Question: I try to get sheets name from file excel using vb.net and show them into textbox. I was try with this code:
'''
Imports Microsoft.Office.Interop
Private Sub GetSheetsName
Dim efa As New Excel.Application
Dim ewb As Excel.Workbook
Dim ews As Excel.Worksheet
Dim fileName as string
fileName="D: est.xls"
ewb = efa.Workbooks.Open(fileName)
For Each ews In ewb.Worksheets
ExcelSheetName += ews.Name & vbNewLine
Next ews
TextBox1.text=ExcelSheetName
end sub
'''
That code was work for file excel *.xls, in textbox show Sheets Name from file test.xls
'''
Sheet1
Sheet2
Sheet3
'''
But when I try with excel 2007 (*.xlsx), then show an error message like this.

What should I do? Can you help me please.
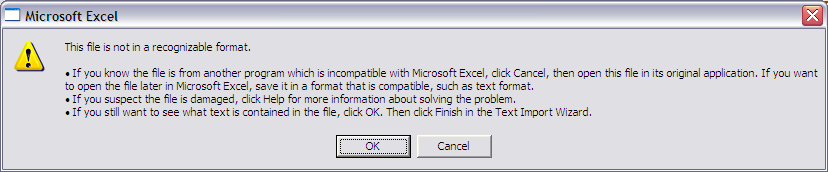
Answer: Try this code:
'''
Private Sub GetExcelSheetNames(ByVal fileName As String)
Dim strconn As String = "Provider=Microsoft.ACE.OLEDB.12.0;Data Source=" &
fileName & ";Extended Properties=""Excel 12.0 Xml;HDR=YES"";"
Dim conn As New OleDbConnection(strconn)
conn.Open()
Dim dtSheets As DataTable =
conn.GetOleDbSchemaTable(OleDbSchemaGuid.Tables, Nothing)
Dim listSheet As New List(Of String)
Dim drSheet As DataRow
For Each drSheet In dtSheets.Rows
listSheet.Add(drSheet("TABLE_NAME").ToString())
Next
//show sheetname in textbox where multiline is true
For Each sheet As String In listSheet
TextBox1.Text = TextBox1.Text & sheet & vbNewLine
Next
conn.Close()
End Sub
'''